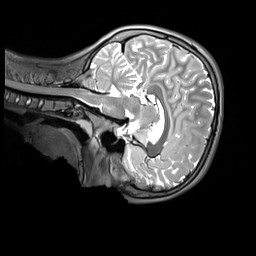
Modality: T2w
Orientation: sagittal
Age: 11
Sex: female
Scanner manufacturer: siemens
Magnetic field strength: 3 T
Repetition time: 3.2 s
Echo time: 0.408 s